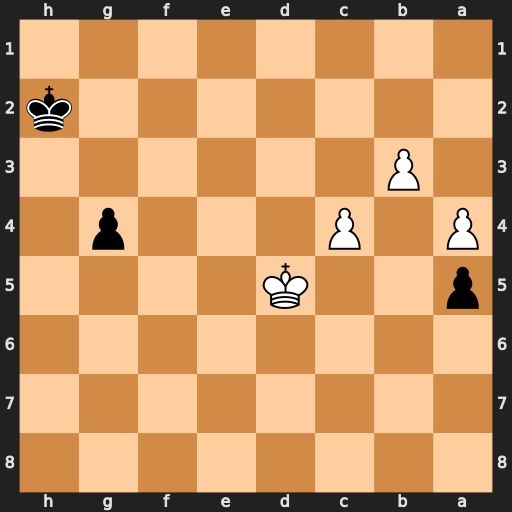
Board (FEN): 8/8/8/p2K4/P1P3p1/1P6/7k/8
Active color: b
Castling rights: -
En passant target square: -
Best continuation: g3 c5 g2 c6 g1=Q